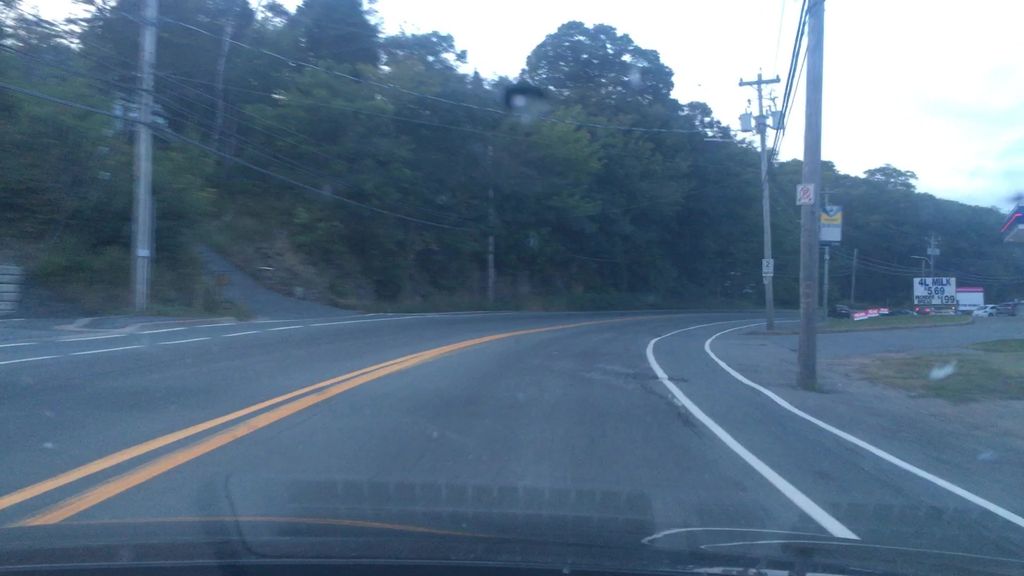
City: halifax